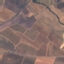
Land use / land cover: PermanentCrop